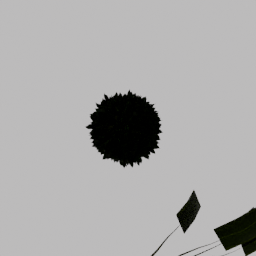
Label: nature